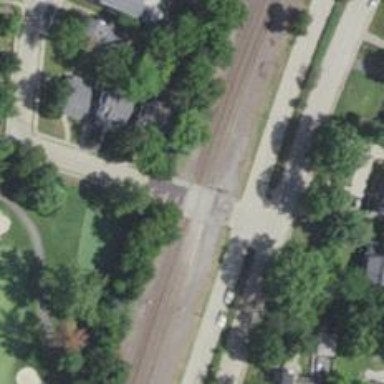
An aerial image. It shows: Railway level crossing.